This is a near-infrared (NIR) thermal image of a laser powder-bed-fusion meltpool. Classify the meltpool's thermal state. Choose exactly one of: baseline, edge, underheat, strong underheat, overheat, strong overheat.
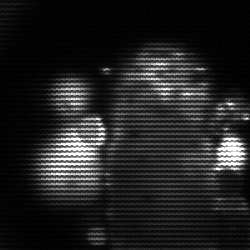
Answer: strong underheat